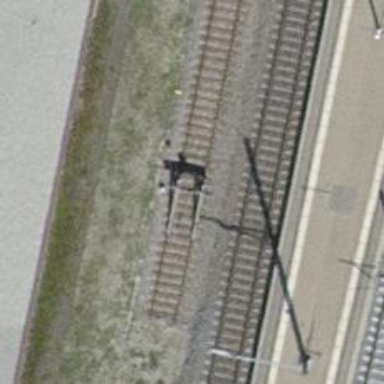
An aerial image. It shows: Railway buffer stop.